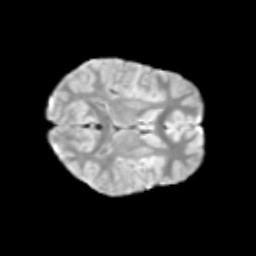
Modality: T2w
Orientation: axial
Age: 11
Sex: male
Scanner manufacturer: siemens
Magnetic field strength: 3 T
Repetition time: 3.8 s
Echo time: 0.07 s